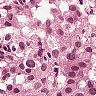
Metastatic tissue present: yes